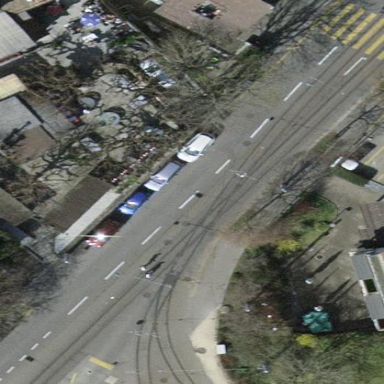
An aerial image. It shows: Parking lane for vehicles.